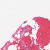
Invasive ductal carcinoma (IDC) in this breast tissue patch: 0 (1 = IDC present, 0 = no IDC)